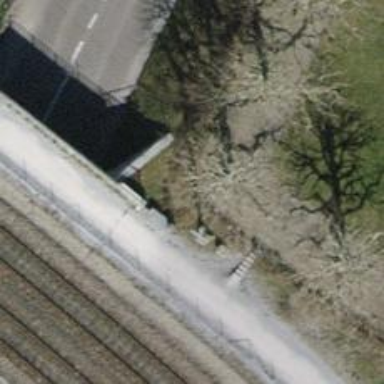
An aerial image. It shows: Path with fine gravel surface.